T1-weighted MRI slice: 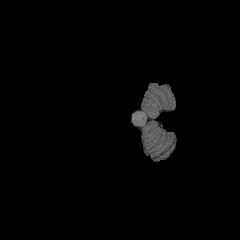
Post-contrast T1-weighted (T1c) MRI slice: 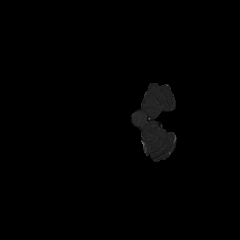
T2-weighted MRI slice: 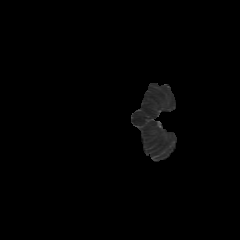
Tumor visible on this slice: no